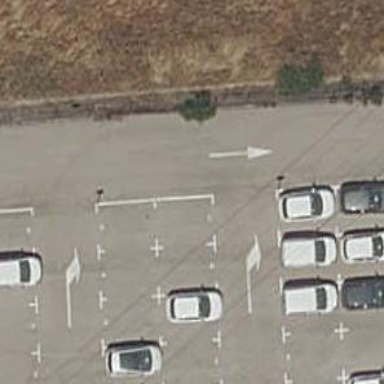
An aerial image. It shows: Road serving as parking aisle.